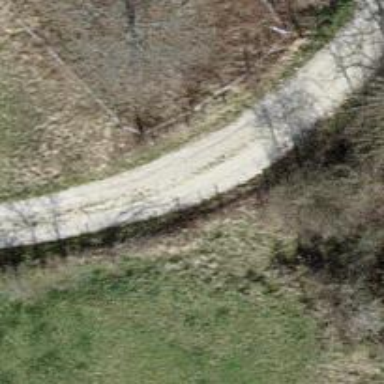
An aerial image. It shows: Compacted track road with grade3 tracktype.